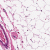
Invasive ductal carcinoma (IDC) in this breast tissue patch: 0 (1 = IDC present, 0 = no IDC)